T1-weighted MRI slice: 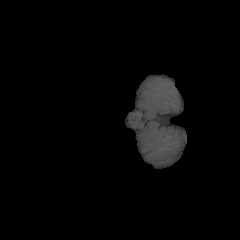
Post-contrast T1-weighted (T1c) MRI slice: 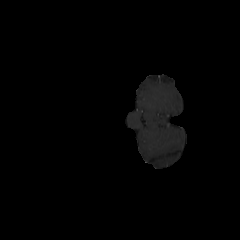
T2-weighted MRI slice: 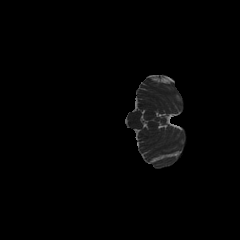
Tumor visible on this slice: no